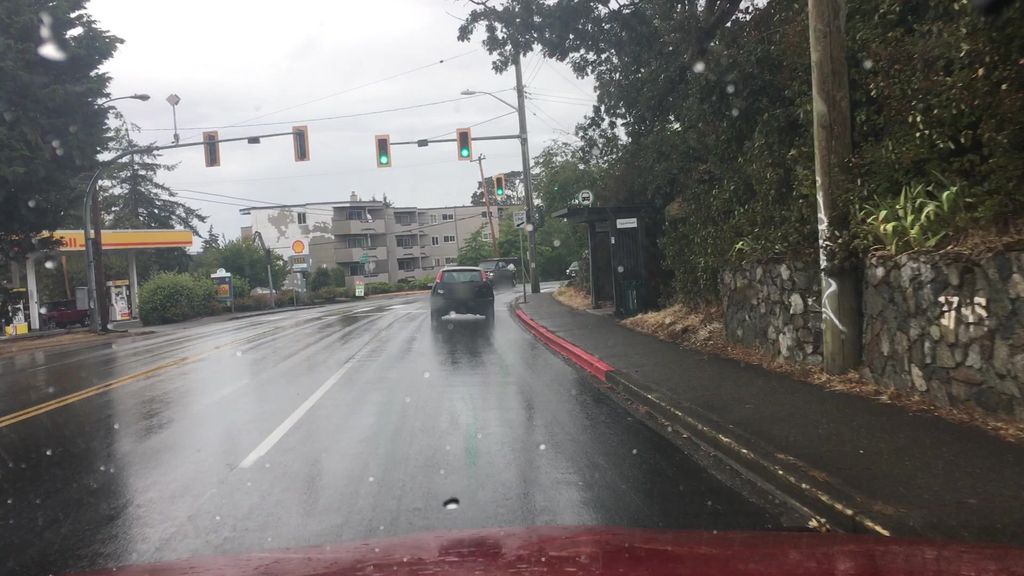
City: victoria